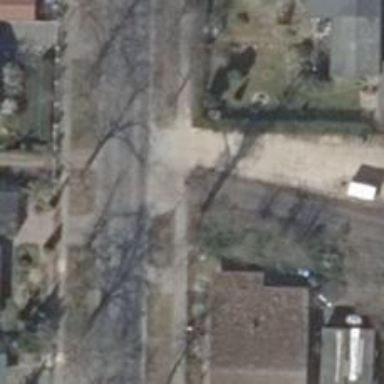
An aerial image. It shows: Dirt driveway with no sidewalk.